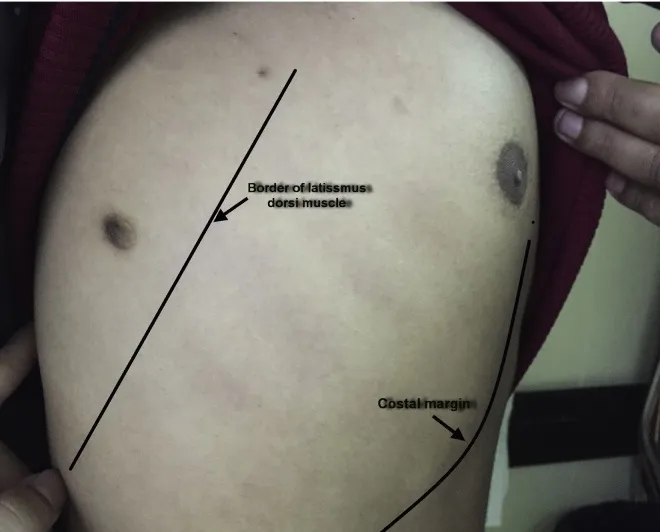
Showing the supernumerary nipple behind the anterior border of latissimus dorsi muscle, the costal margin is marked anteriorly with the normal right nipple shown.
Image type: medical_photograph (skin_photograph)